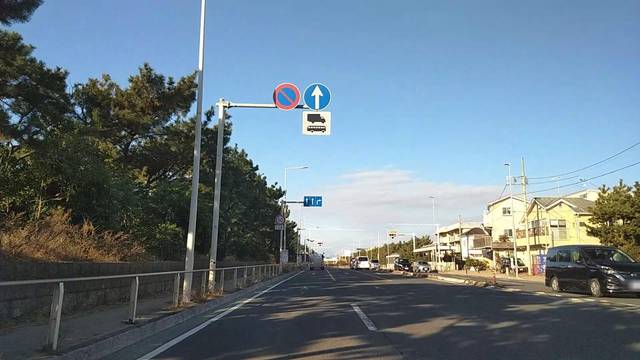
Region: Japan
Coordinates: 35.317, 139.463